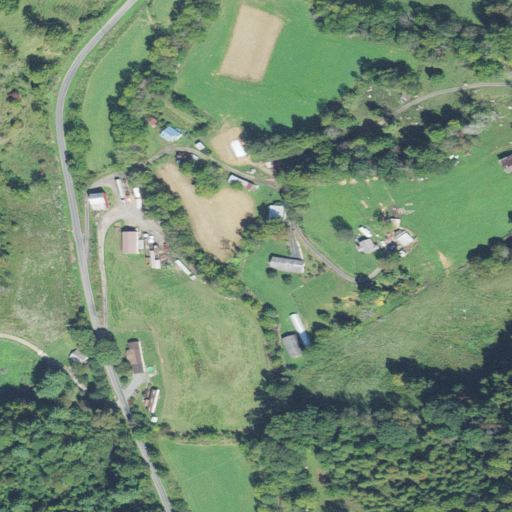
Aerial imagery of valley in North Carolina named Ledford Cove containing pasture, open development, deciduous forest, low intensity development, mixed forest, and medium intensity development